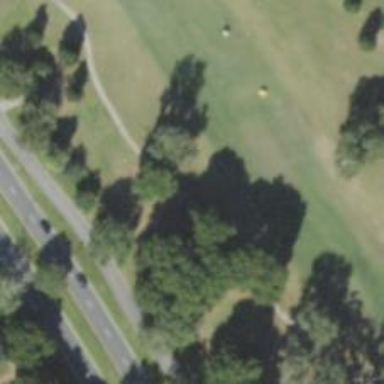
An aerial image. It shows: Path for golf carts.